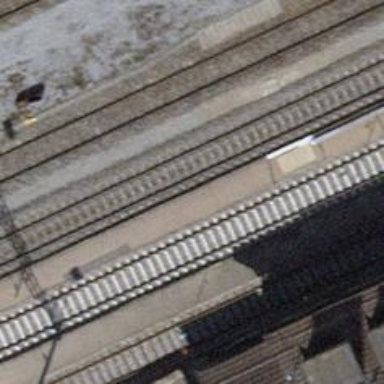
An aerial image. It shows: Stop position for public transport at railway stop.